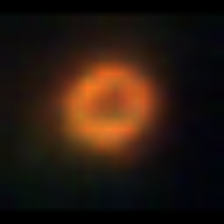
Taxon: NanoPlankton
Group: Other